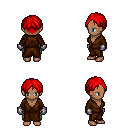
a pixel art fantasy rpg character, female body template, human, dark skin, brown robe, teal pants, red parted hairstyle, metal gloves, four views (front, back, left, right), 2x2 character sprite sheet, small pixel art, hard edges, no anti-aliasing